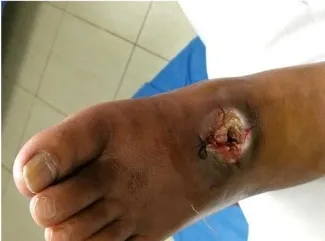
Post-operative detection showed successful debridement and ebonation. Alleviated swelling presented on the surface of left-foot dorsum after debridement.
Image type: medical_photograph (skin_photograph)